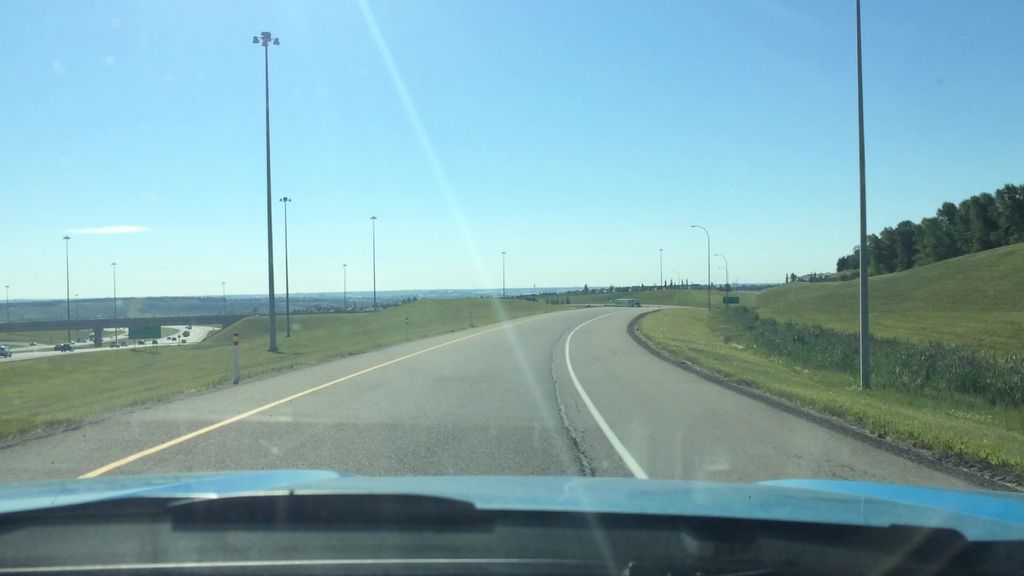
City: calgary